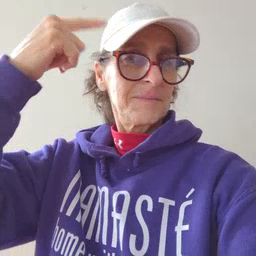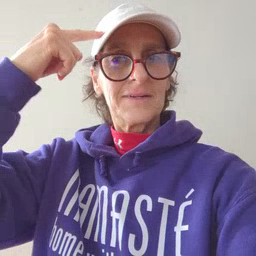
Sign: penny